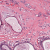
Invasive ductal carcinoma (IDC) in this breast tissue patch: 1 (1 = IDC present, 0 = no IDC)